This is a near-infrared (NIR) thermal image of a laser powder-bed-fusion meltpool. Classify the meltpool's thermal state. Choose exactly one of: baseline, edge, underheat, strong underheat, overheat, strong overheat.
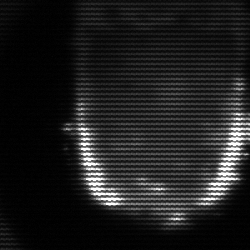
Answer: baseline